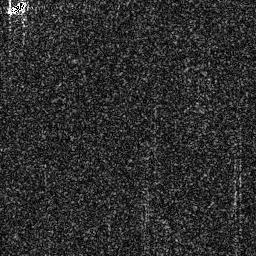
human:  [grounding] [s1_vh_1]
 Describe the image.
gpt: In the satellite image, there is  <ref>1 small ship </ref> <box>[[1, 0, 11, 6, 0]]</box> located at top left.